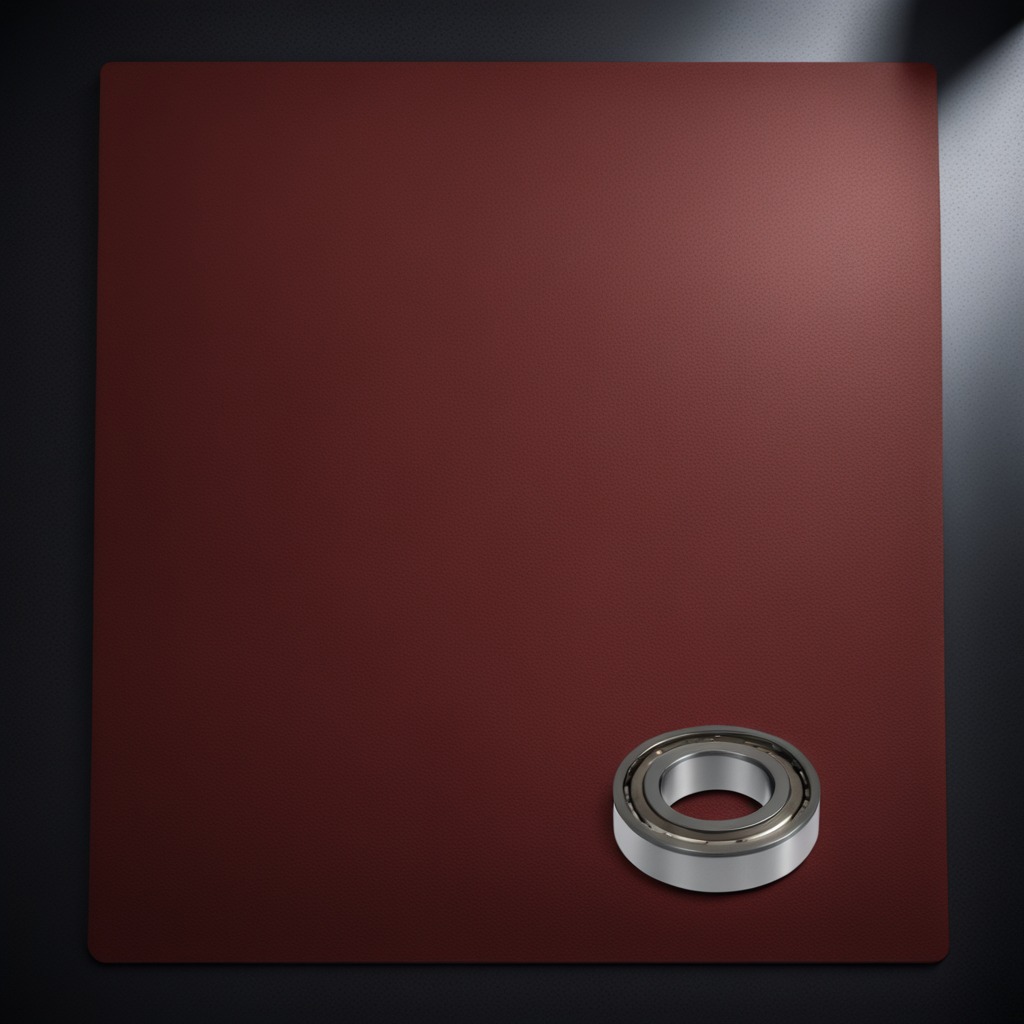
A metal ball bearing is lying on the granite tabletop inside a workshop at night.